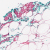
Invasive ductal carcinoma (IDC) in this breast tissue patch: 0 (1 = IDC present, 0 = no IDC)